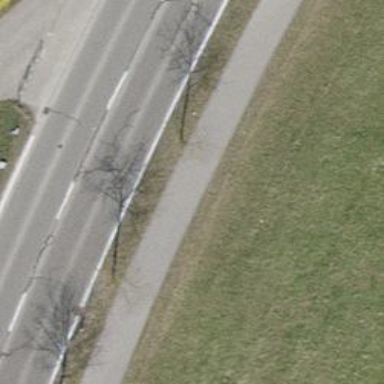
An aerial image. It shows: Asphalt path that serves as sidewalk.